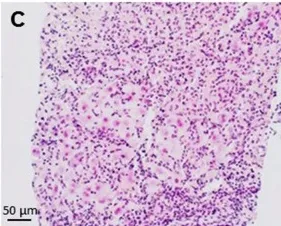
(C) Liver biopsy obtained at day 4, hematoxylin and eosin staining. Dropout of extensive areas of liver cells with few surviving hepatocytes mainly in the periportal area and severe lobular inflammation.
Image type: pathology (h&e)